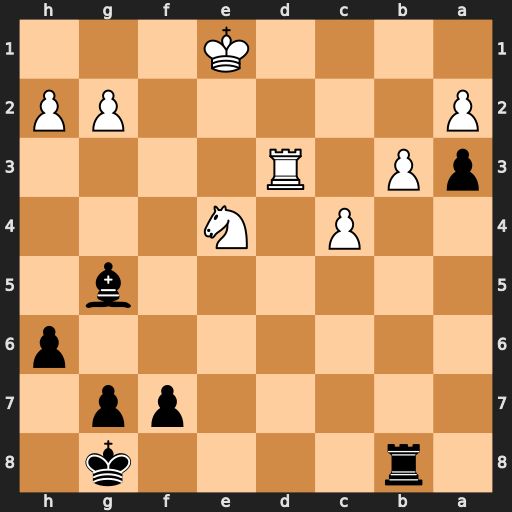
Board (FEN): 1r4k1/5pp1/7p/6b1/2P1N3/pP1R4/P5PP/4K3
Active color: b
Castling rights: -
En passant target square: -
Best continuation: Re8 Kf2 Rxe4